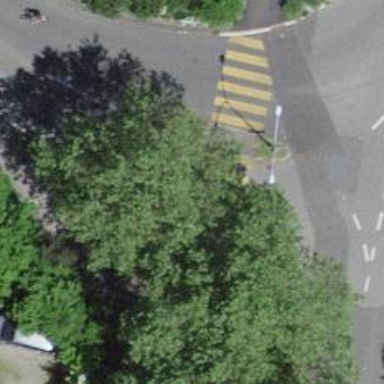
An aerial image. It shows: Zebra crossing on the road.